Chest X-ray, PA view. Patient: 49 years old, sex F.
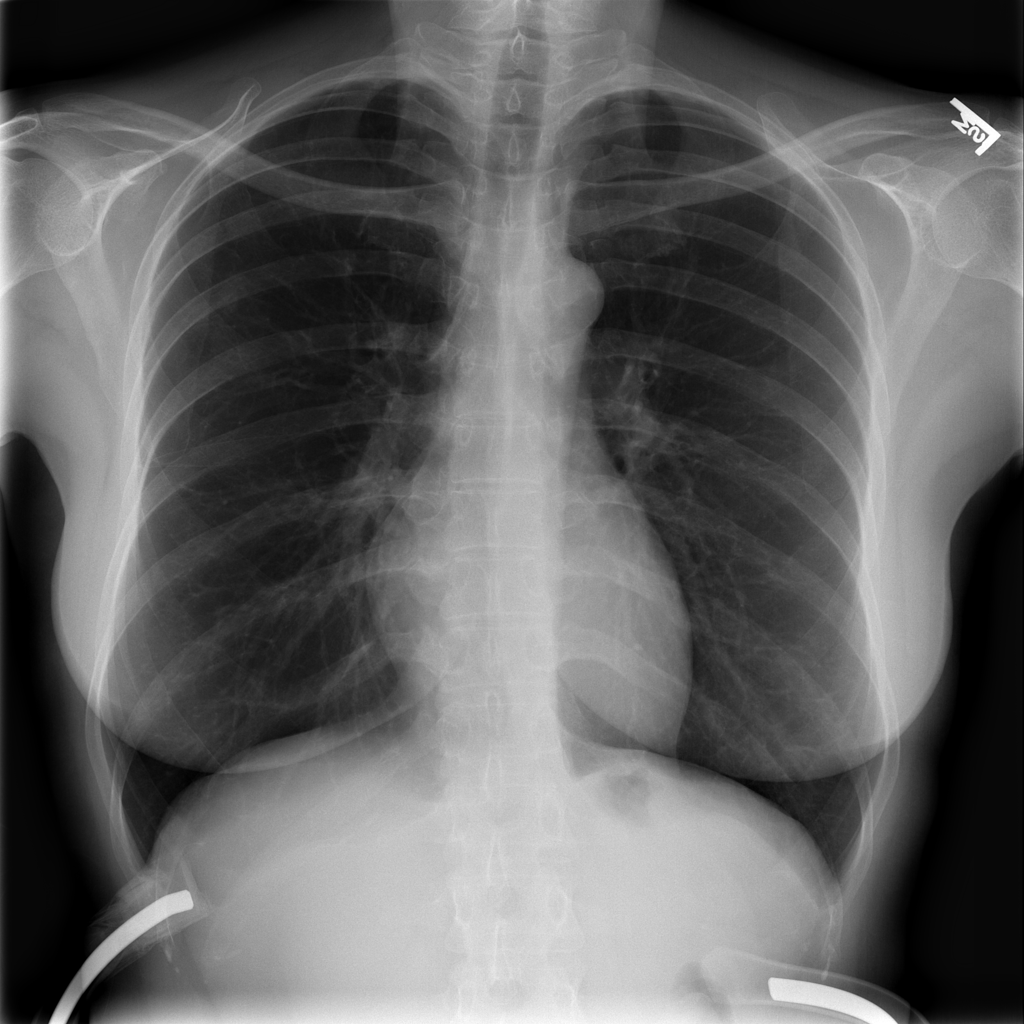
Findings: No Finding